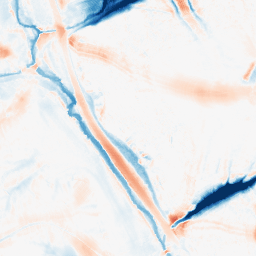
Category: morphological
Decomposition family: tophat_combined
Decomposition parameters: size: 20
Upsampling method: cubic_catmull_rom
Upsampling parameters: scale: 4
Upsampling scale: 4